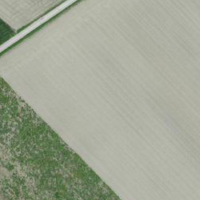
EUNIS habitat code: 52
Species observed at this site:
Tussilago farfara